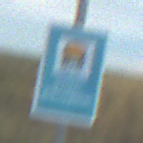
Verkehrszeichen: Wasserschutzgebiet
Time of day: SunriseSunset
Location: Outdoor (RoadRail)
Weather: PartlyCloudy
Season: NotSpecified
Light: Natural